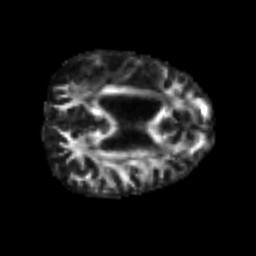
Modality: FA
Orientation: axial
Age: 58
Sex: male
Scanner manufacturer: siemens
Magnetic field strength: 3 T
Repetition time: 4.999 s
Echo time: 0.07946 s